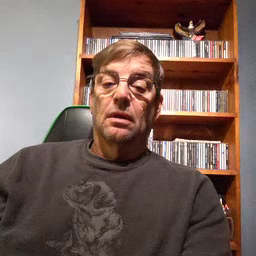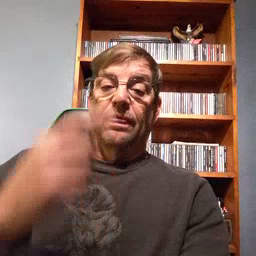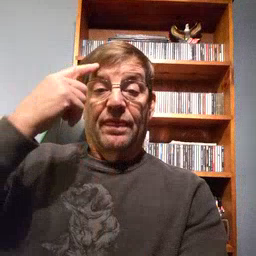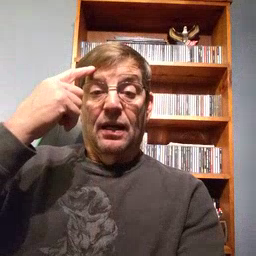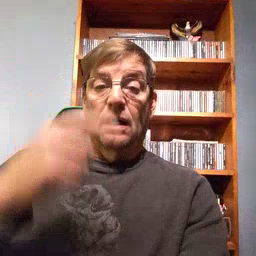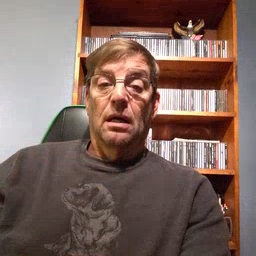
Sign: think